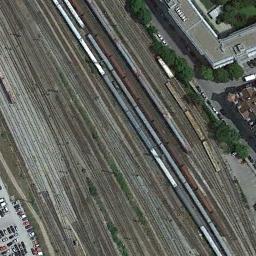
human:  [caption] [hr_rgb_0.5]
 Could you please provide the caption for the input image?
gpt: There are several buildings beside the railway .

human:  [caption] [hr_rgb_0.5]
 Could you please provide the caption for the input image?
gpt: These railways are between some buildings and a parking lot and some trains of different colors are on the railways .

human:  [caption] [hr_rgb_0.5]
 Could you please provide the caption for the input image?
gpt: The railway is next to some trees and houses .

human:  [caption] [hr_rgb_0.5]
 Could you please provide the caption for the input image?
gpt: There are dozens of parallel railway lines here .

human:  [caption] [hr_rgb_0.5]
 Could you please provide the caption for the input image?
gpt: There are some green bushes and buildings beside the railway .